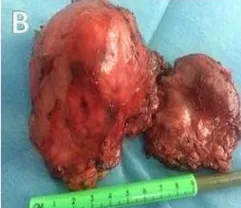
Preoperative CT Scan of thorax showing posterior mediastinal mass.
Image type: medical_photograph (other_medical_photograph)